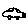
Label: car